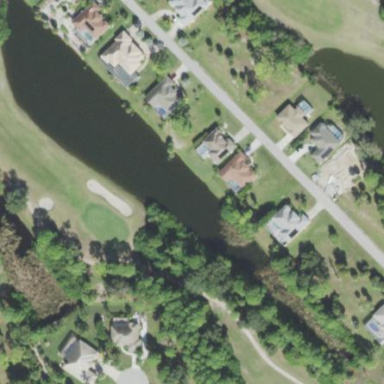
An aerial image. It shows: Scenic view of water hazard on golf course. The natural water feature adds beauty to the landscape.